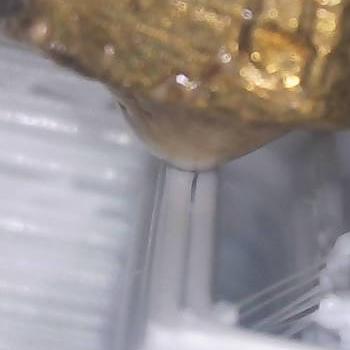
Flow rate: 89%